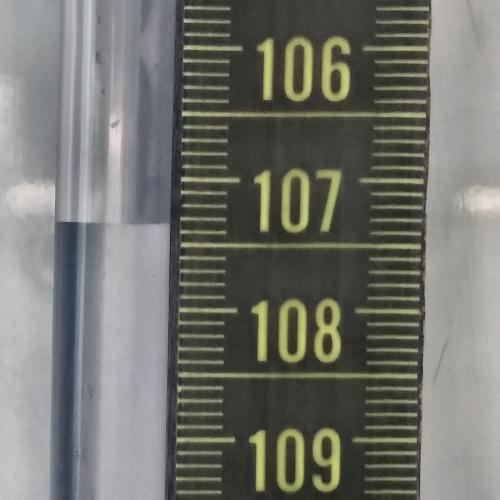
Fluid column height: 107.3 cm